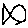
Label: fish